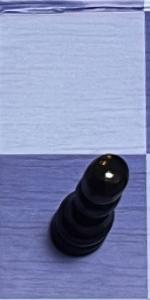
Label: Pawn_Black